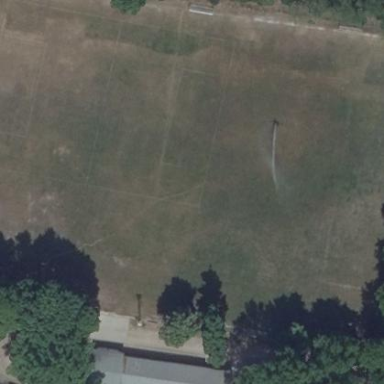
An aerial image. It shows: Soccer pitch with grass surface for leisure and sports.